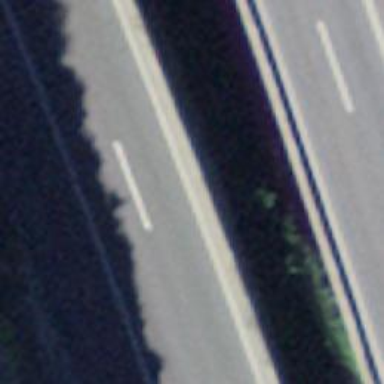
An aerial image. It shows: Viaduct bridge on motorway.